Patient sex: M
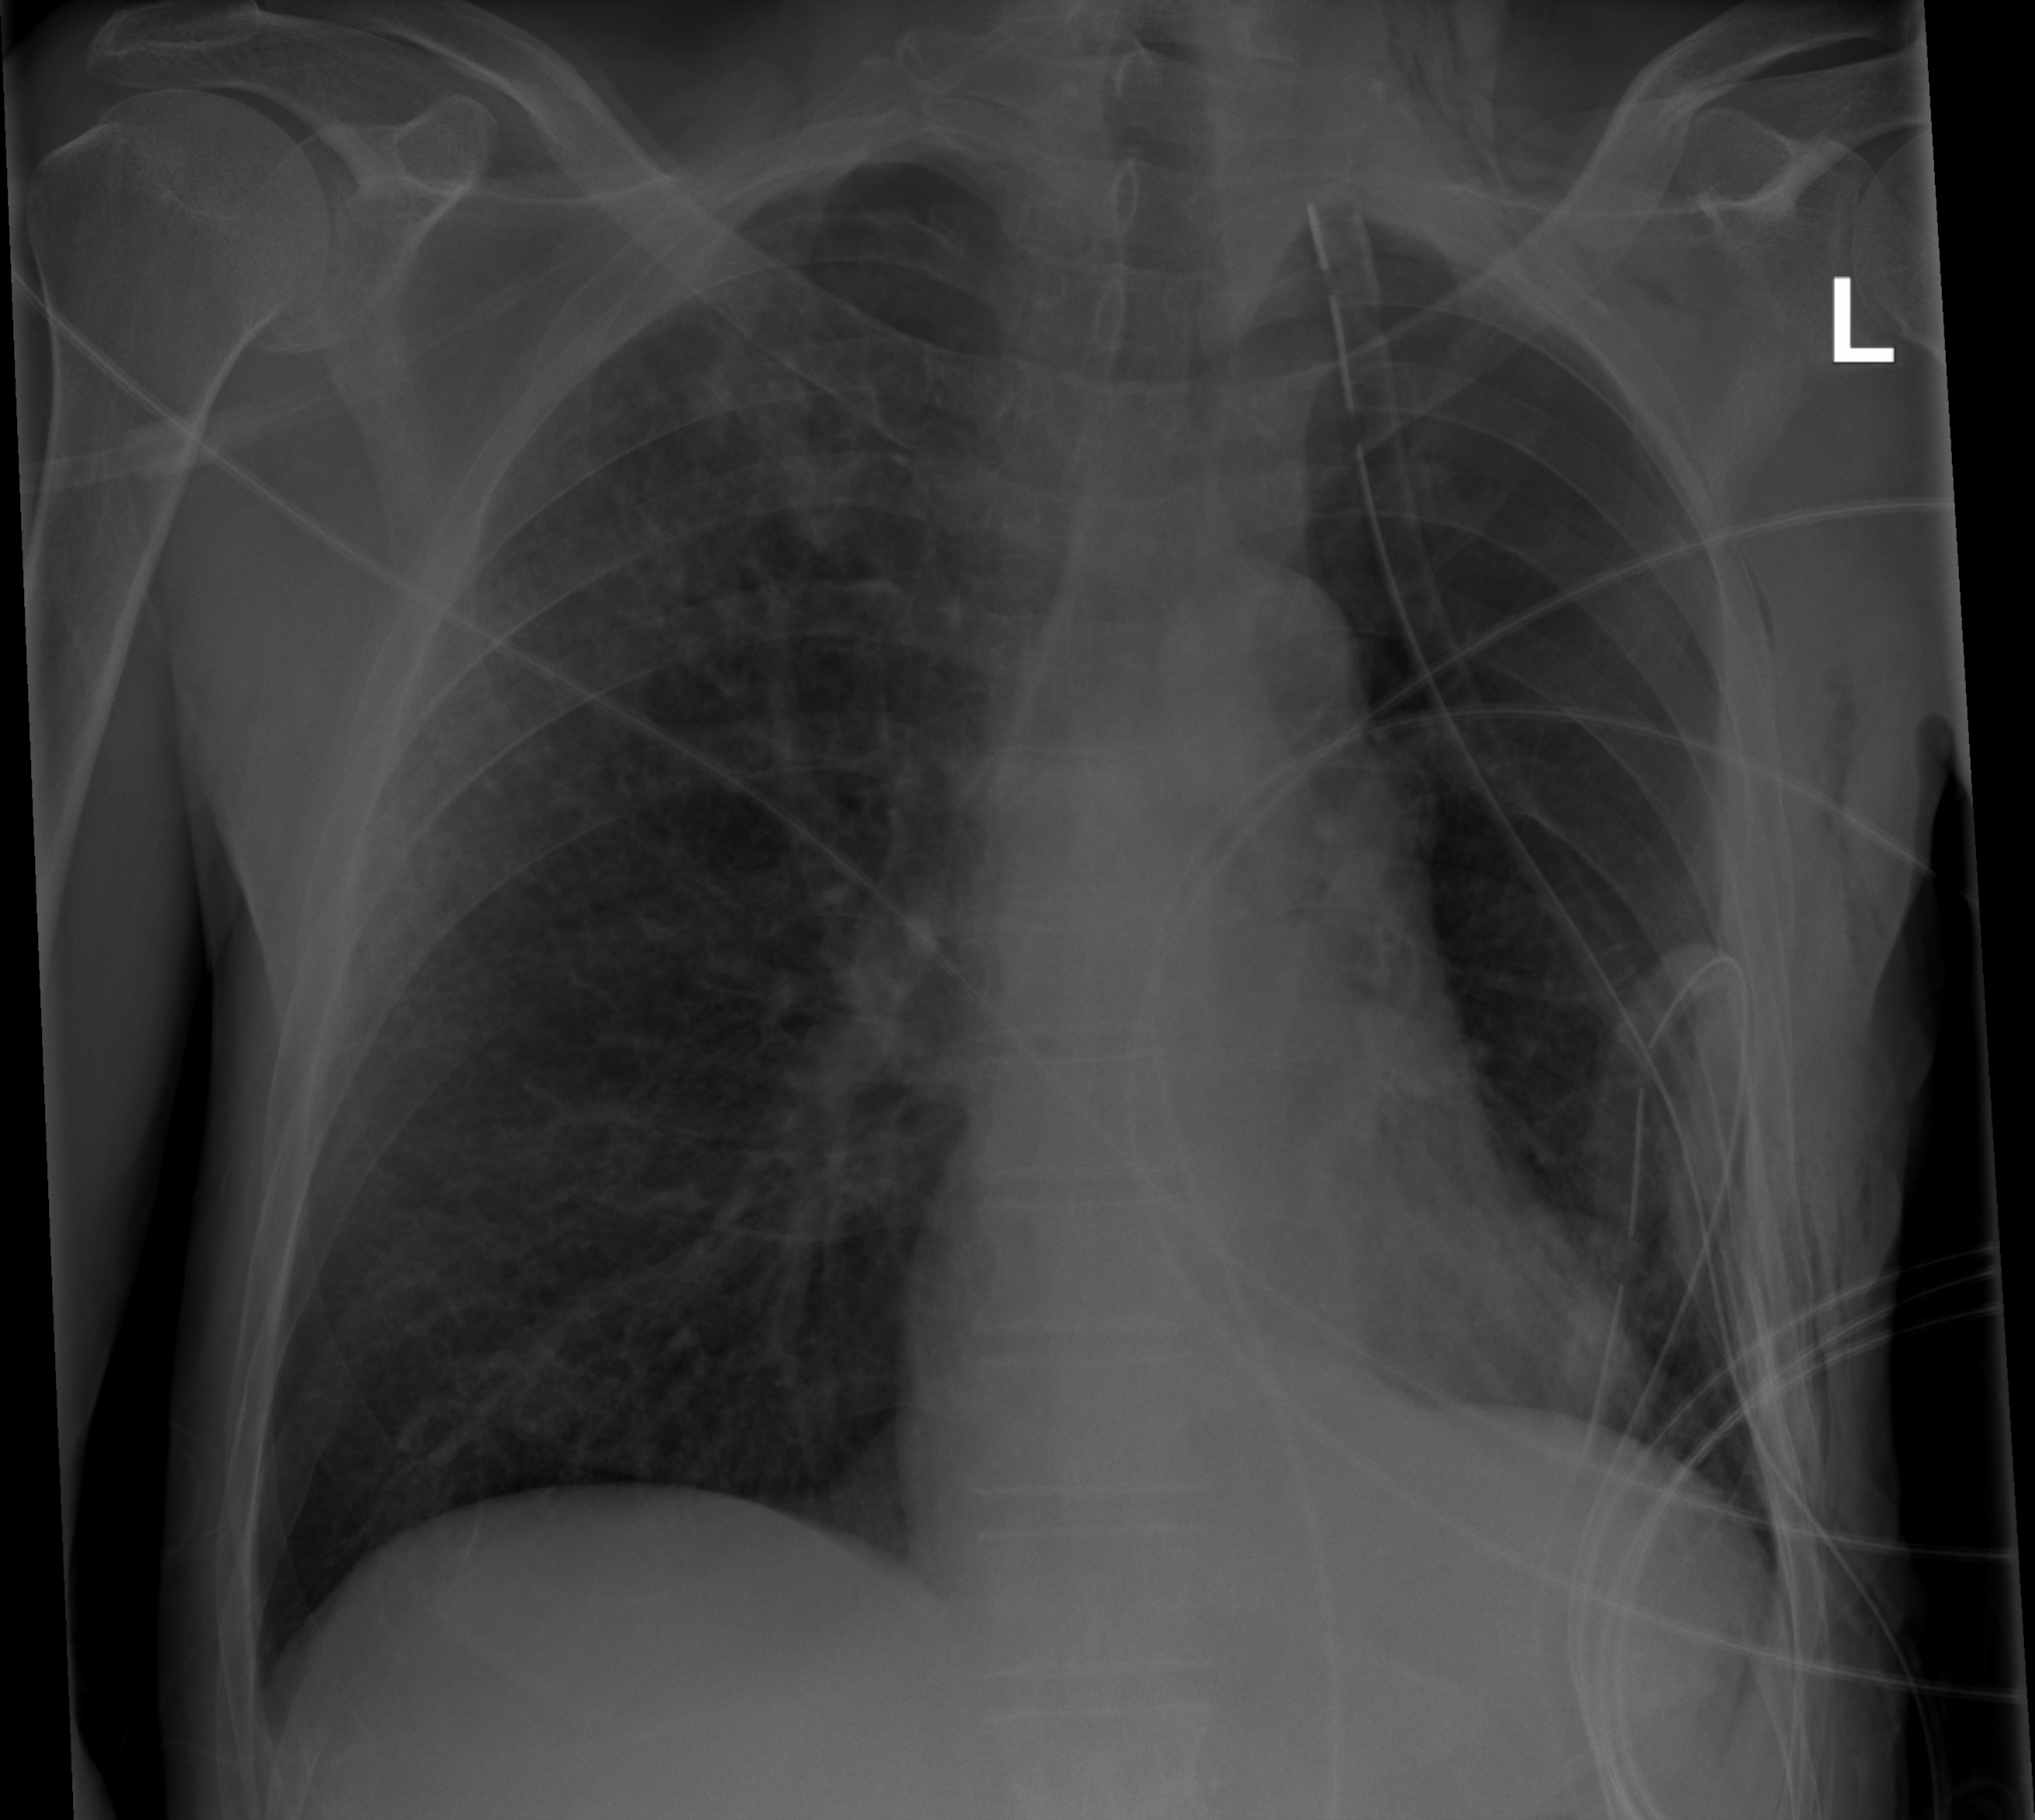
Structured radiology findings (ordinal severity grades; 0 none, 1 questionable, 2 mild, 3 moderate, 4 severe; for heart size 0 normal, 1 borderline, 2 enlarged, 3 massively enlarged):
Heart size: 2
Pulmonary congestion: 3
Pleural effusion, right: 0
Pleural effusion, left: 0
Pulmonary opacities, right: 0
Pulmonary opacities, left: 0
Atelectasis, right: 0
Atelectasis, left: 0